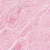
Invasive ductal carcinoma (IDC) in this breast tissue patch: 0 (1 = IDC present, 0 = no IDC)